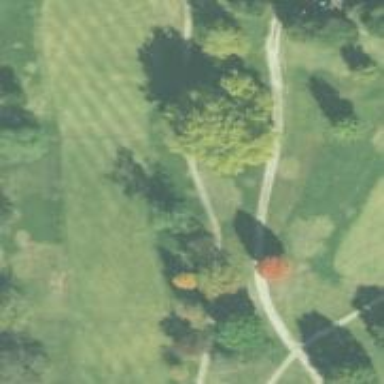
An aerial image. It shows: Path for golf carts.